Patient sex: M
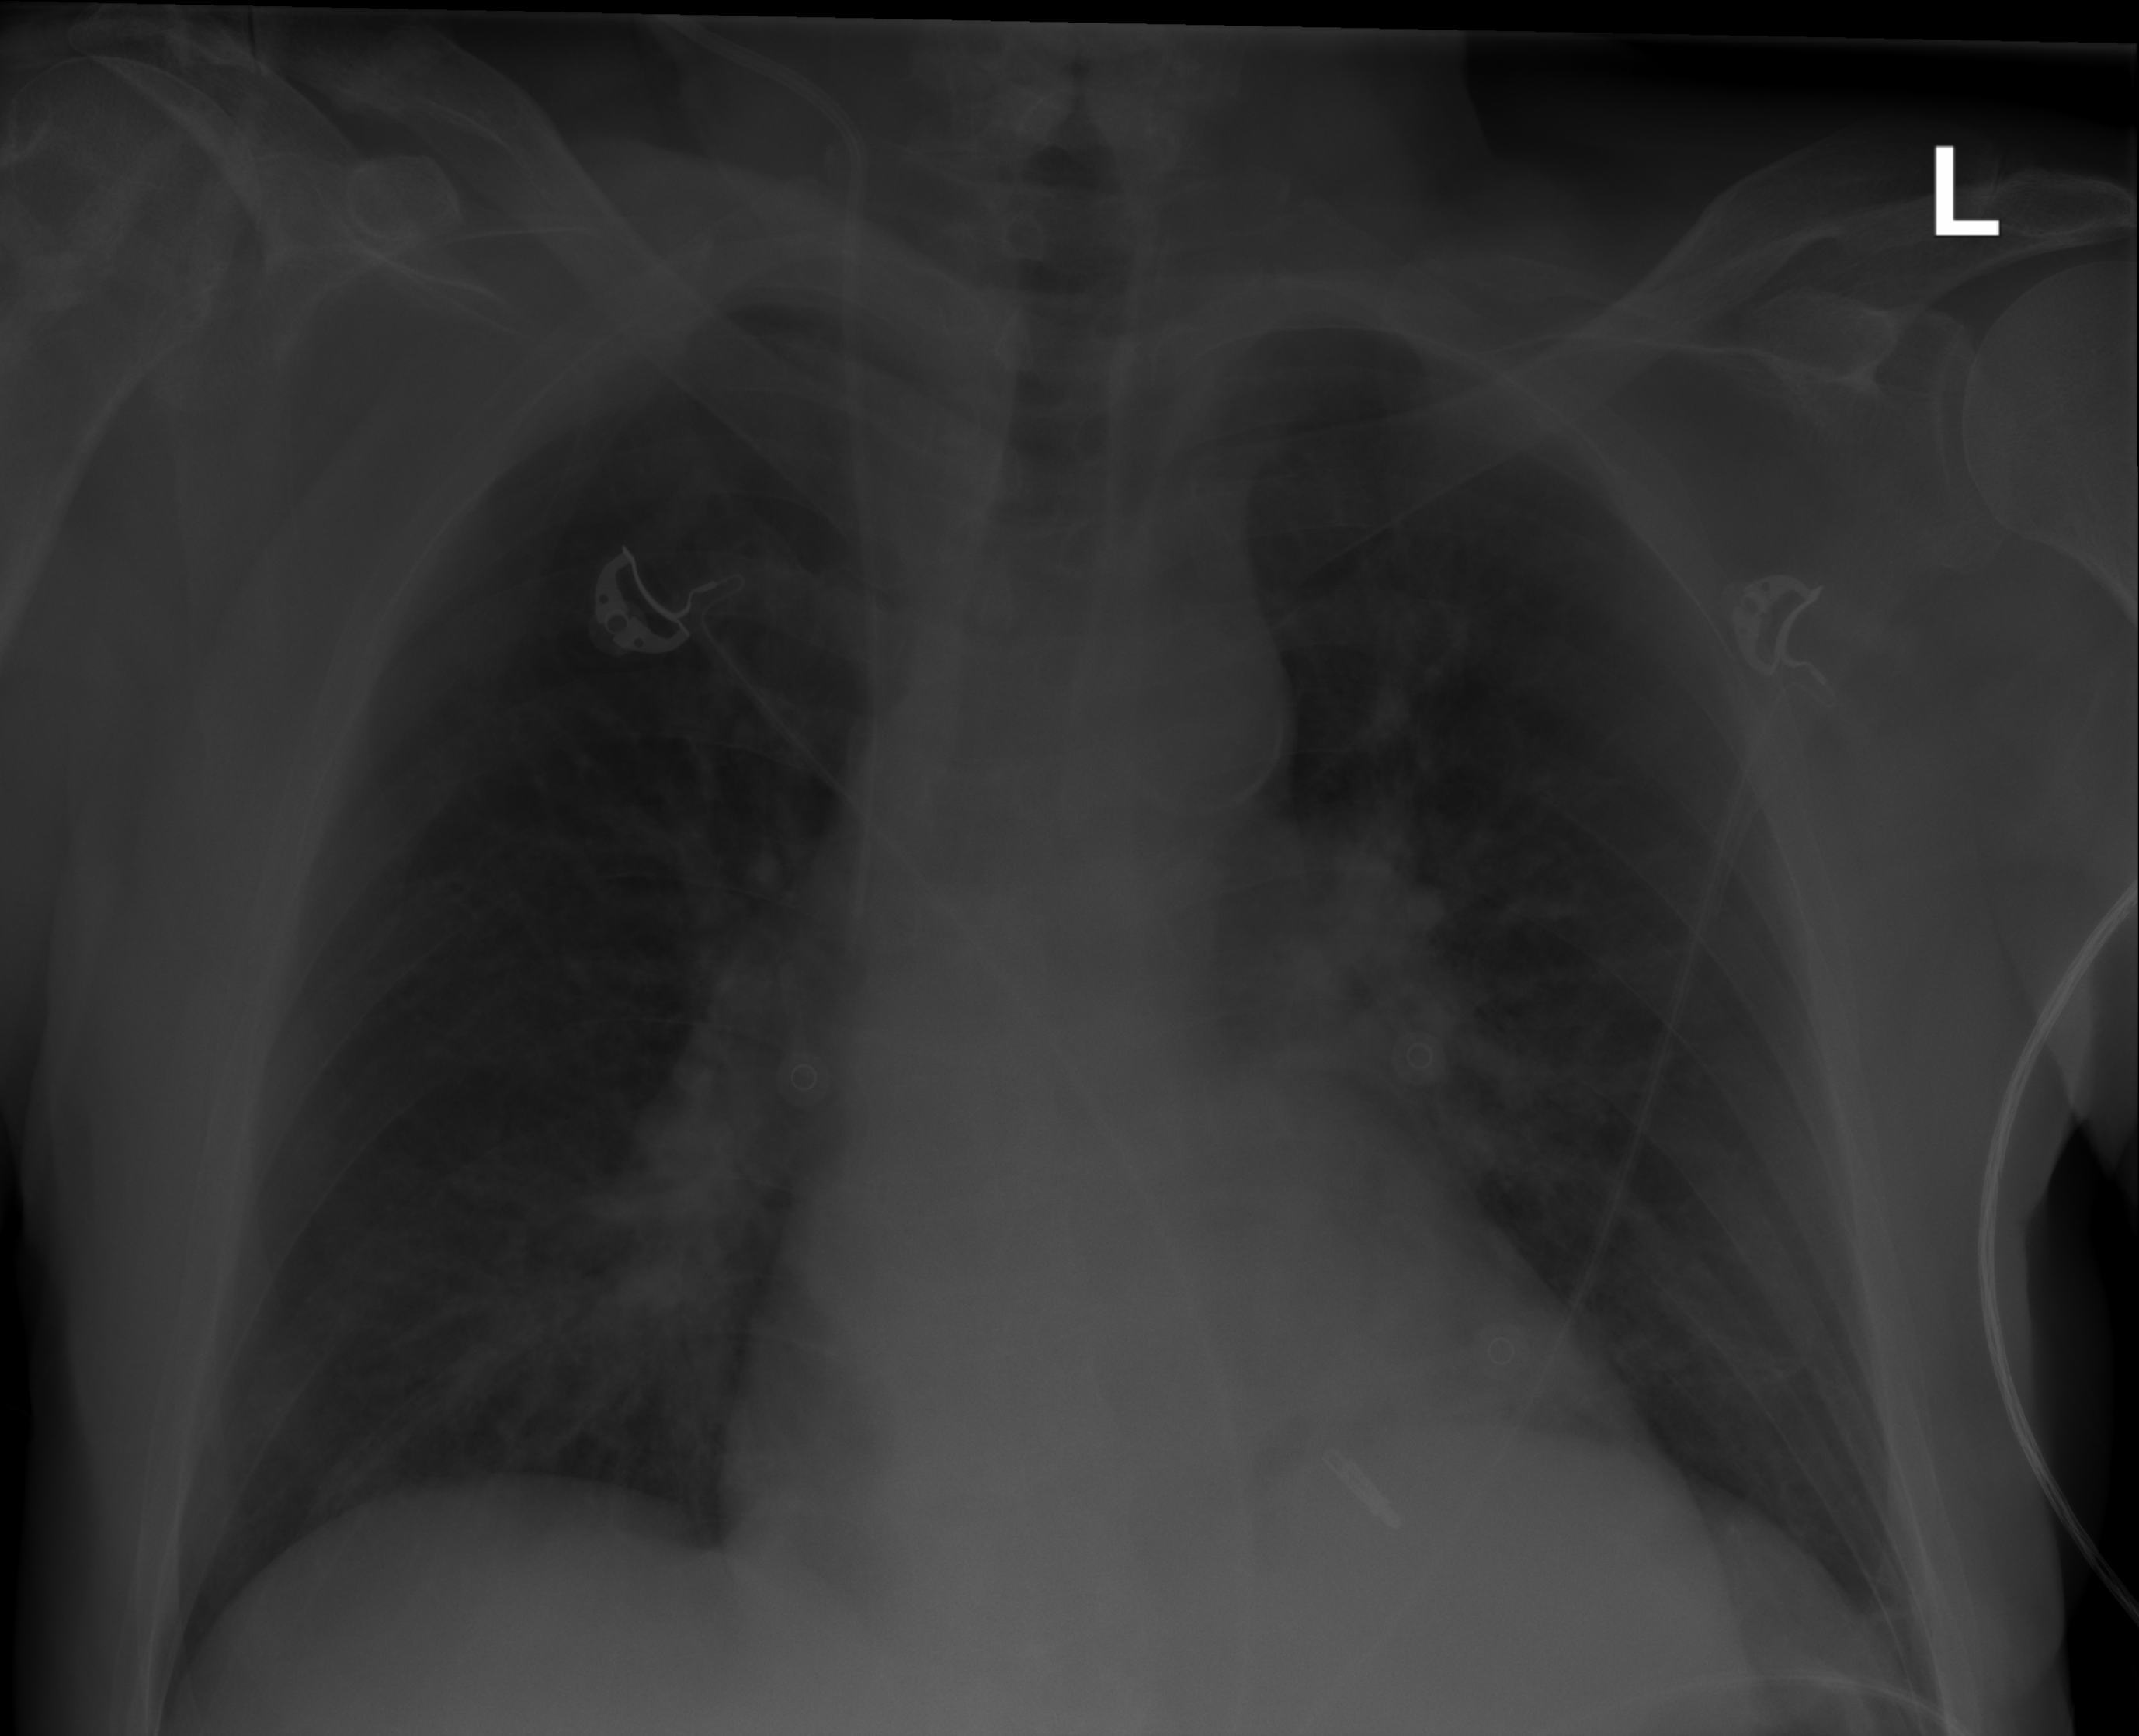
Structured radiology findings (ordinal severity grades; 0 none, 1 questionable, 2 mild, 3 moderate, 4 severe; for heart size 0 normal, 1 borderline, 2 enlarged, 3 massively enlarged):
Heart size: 1
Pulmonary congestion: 1
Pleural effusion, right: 2
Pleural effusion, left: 2
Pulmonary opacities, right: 0
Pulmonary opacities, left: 0
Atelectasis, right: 0
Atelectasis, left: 0